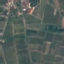
Land use / land cover: PermanentCrop